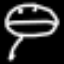
Label: frog